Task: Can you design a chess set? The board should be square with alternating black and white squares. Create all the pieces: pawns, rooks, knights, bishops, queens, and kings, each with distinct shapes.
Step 3815:
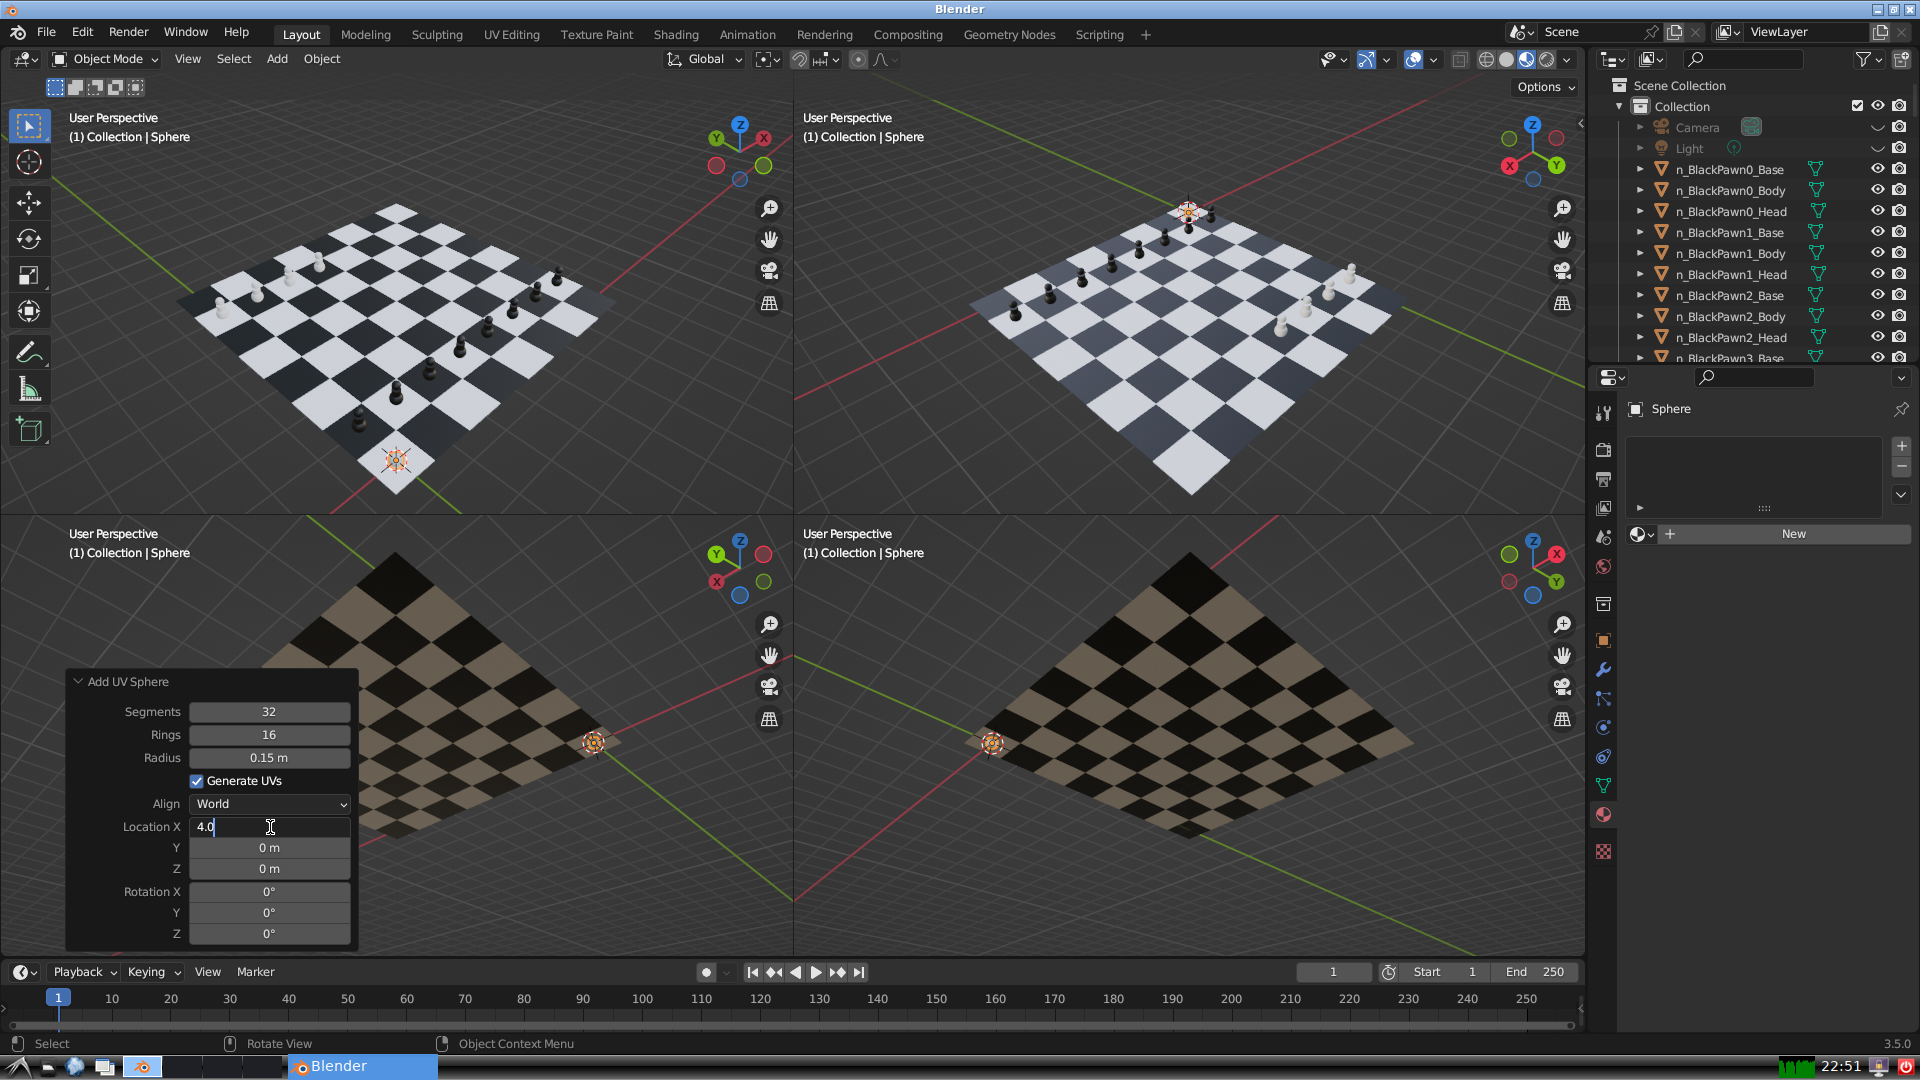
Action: {"key_press": ['Return']}